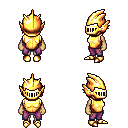
a pixel art fantasy rpg character, female body template, human, tanned skin, gold chest armor, magenta pants, pink bangs hairstyle, gold helm, gold boots, four views (front, back, left, right), 2x2 character sprite sheet, small pixel art, hard edges, no anti-aliasing